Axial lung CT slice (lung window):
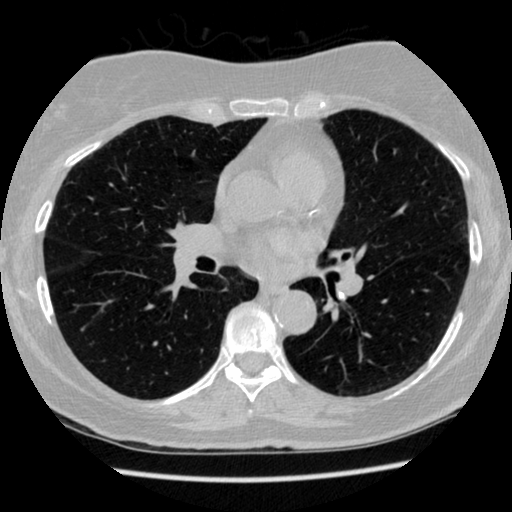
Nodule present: no